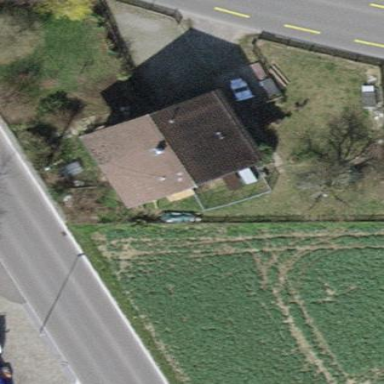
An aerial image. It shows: Detached building.